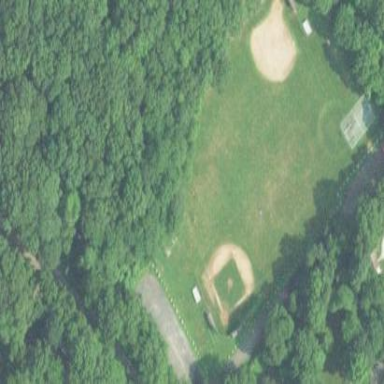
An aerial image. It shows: Baseball pitch for leisure land.